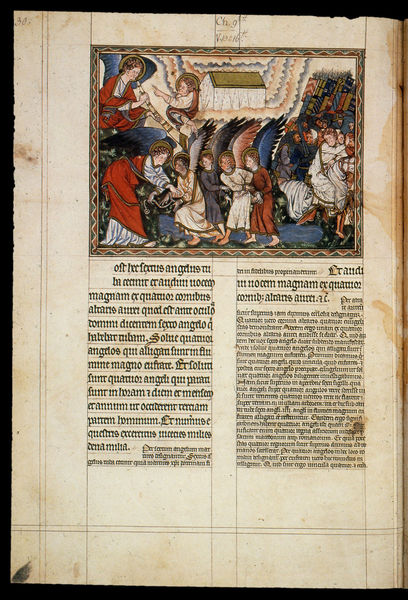
Titel: Douce Apokalypse (Apokalypse in französischer und lateinischer Prosa mit französischen und lateinischen Glossen)
Institution: Oxford, Bodleian Library
Schlagwörter: blau, flügel, gott, himmel, weiß, wolken, fluss, zeichnung, haus, rot, bibel, rahmen, instrument, kirche, gotik, kinder, engel, schrift, spalten, buch, druck, illustration, schilder, text, buchstaben, buchseite, flöte, heiligenschein, apokalypse, mittelalter, laute, miniatur, handschrift, vorzeichnung, latein, buchmalerei, verso, recto, flüte